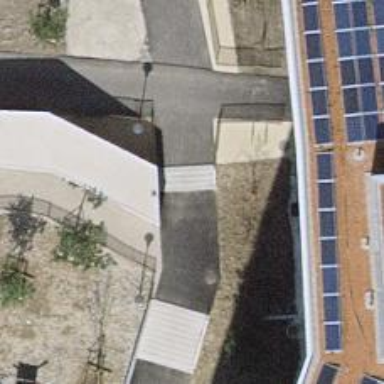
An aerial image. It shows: Steps with asphalt surface.